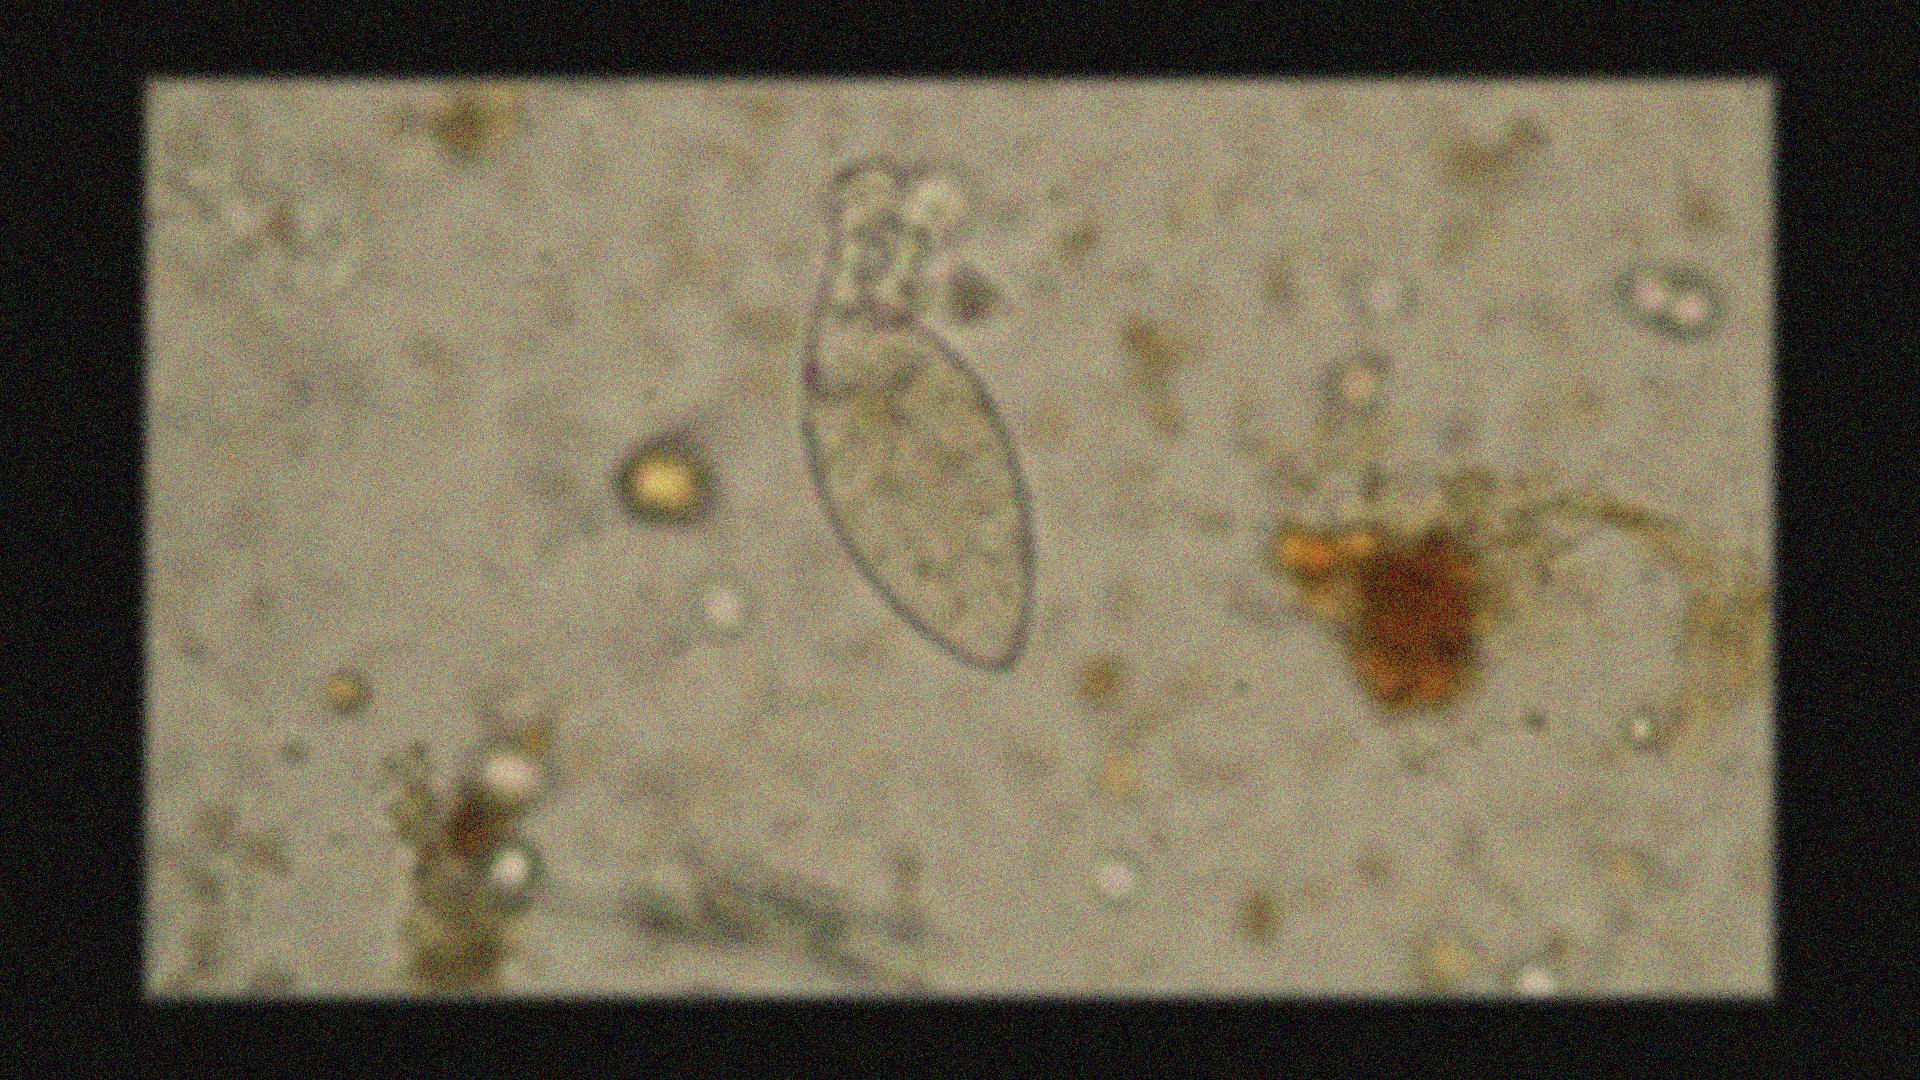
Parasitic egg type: Fasciolopsis buski